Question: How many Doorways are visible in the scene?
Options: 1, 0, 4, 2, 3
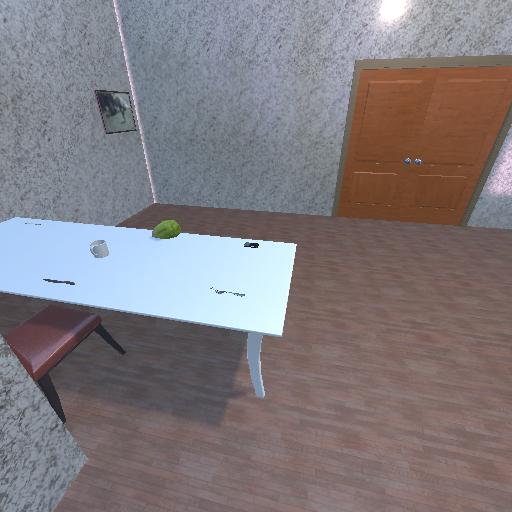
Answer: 1